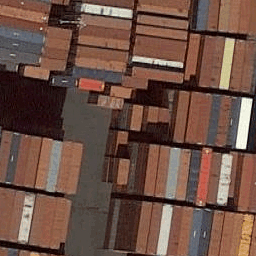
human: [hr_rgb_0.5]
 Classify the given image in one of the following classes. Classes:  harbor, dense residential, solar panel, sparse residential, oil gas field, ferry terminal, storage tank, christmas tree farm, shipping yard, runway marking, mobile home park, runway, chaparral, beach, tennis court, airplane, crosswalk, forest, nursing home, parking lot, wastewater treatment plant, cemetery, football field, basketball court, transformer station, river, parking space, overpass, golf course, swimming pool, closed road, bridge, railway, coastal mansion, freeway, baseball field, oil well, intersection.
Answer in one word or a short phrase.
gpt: shipping yard